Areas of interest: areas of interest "Business Office Building"
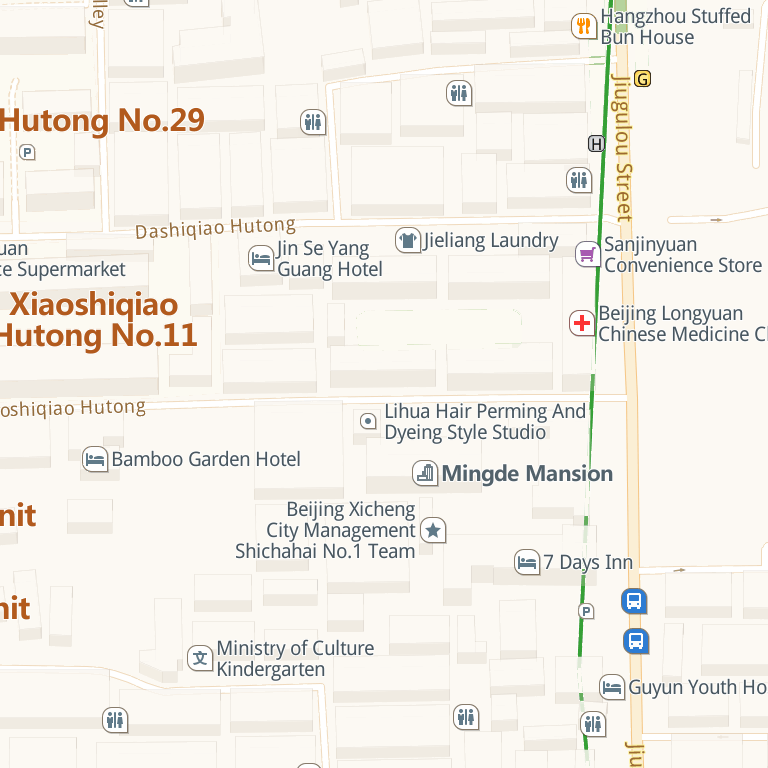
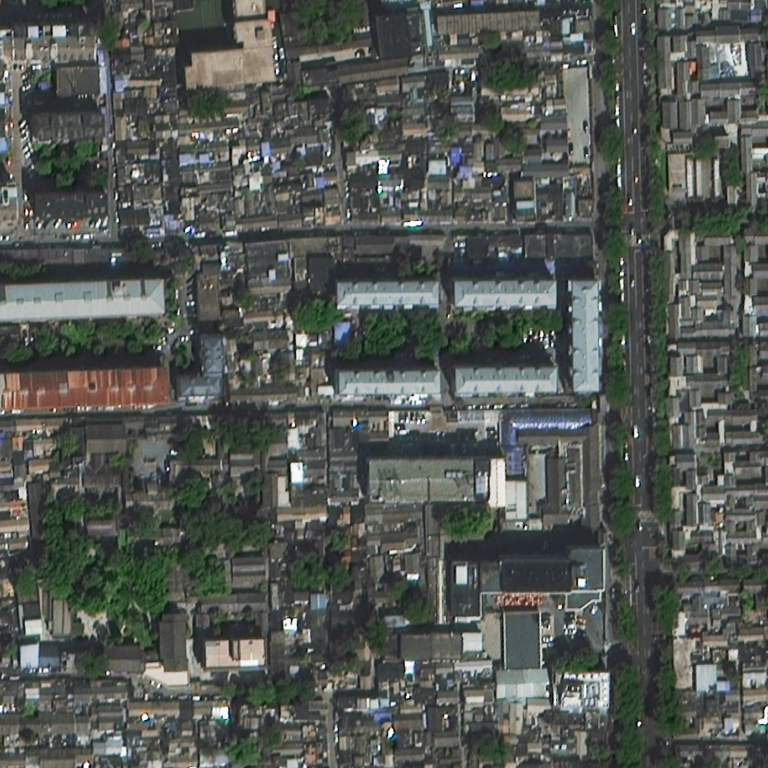